Question: i want insert date from table to other
with 2 condition from same row
(view picture in yellow part)

thanks
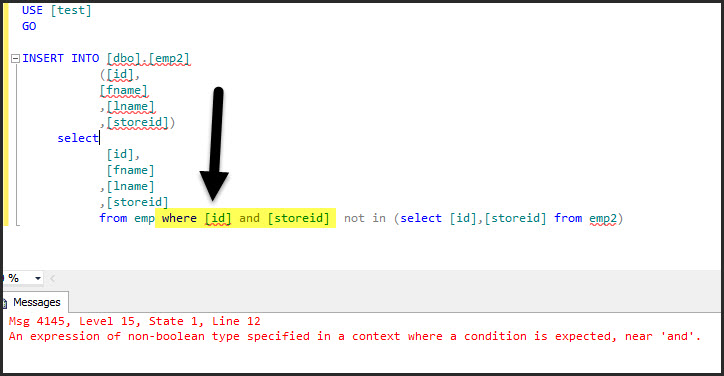
Answer: The problem is that the IN in the where clause can only have one colymn, not two. You could re-write it as:
'''
from emp e
inner join emp2 e2 on e.Id = e2.Id and e.storeId = e2.storeId
'''
I think that this would get you the effect.